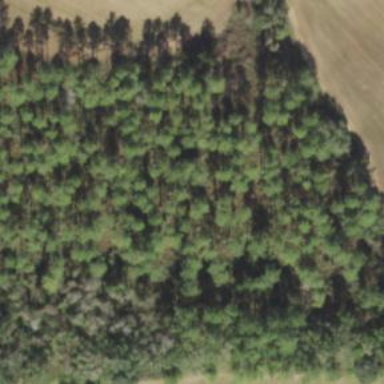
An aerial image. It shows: Forest with needle-leaved trees.